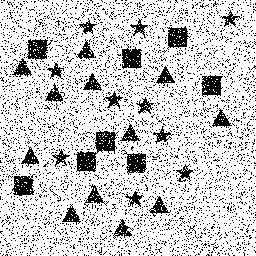
Squares: 8
Triangles: 12
Stars: 10
Total shapes: 30